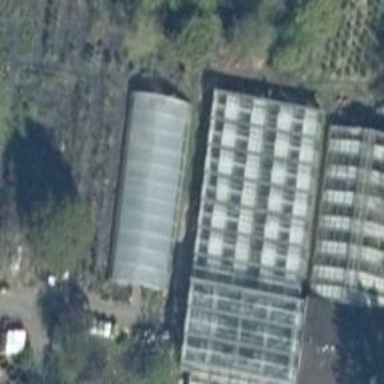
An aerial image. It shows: Greenhouse.